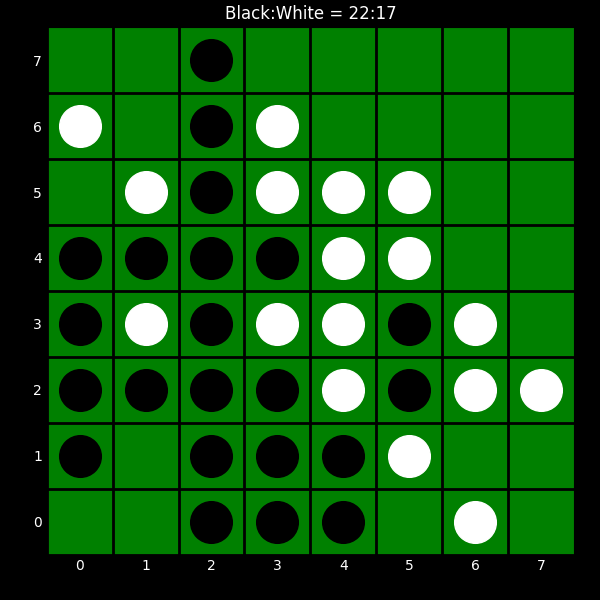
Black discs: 22
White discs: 17